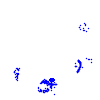
Particle: electron